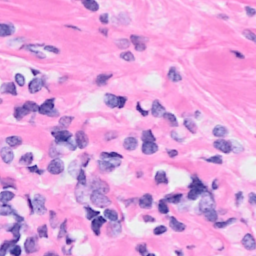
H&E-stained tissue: Breast